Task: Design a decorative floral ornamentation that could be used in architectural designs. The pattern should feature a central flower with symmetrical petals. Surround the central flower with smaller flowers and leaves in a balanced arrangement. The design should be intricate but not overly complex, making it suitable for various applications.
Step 1258:
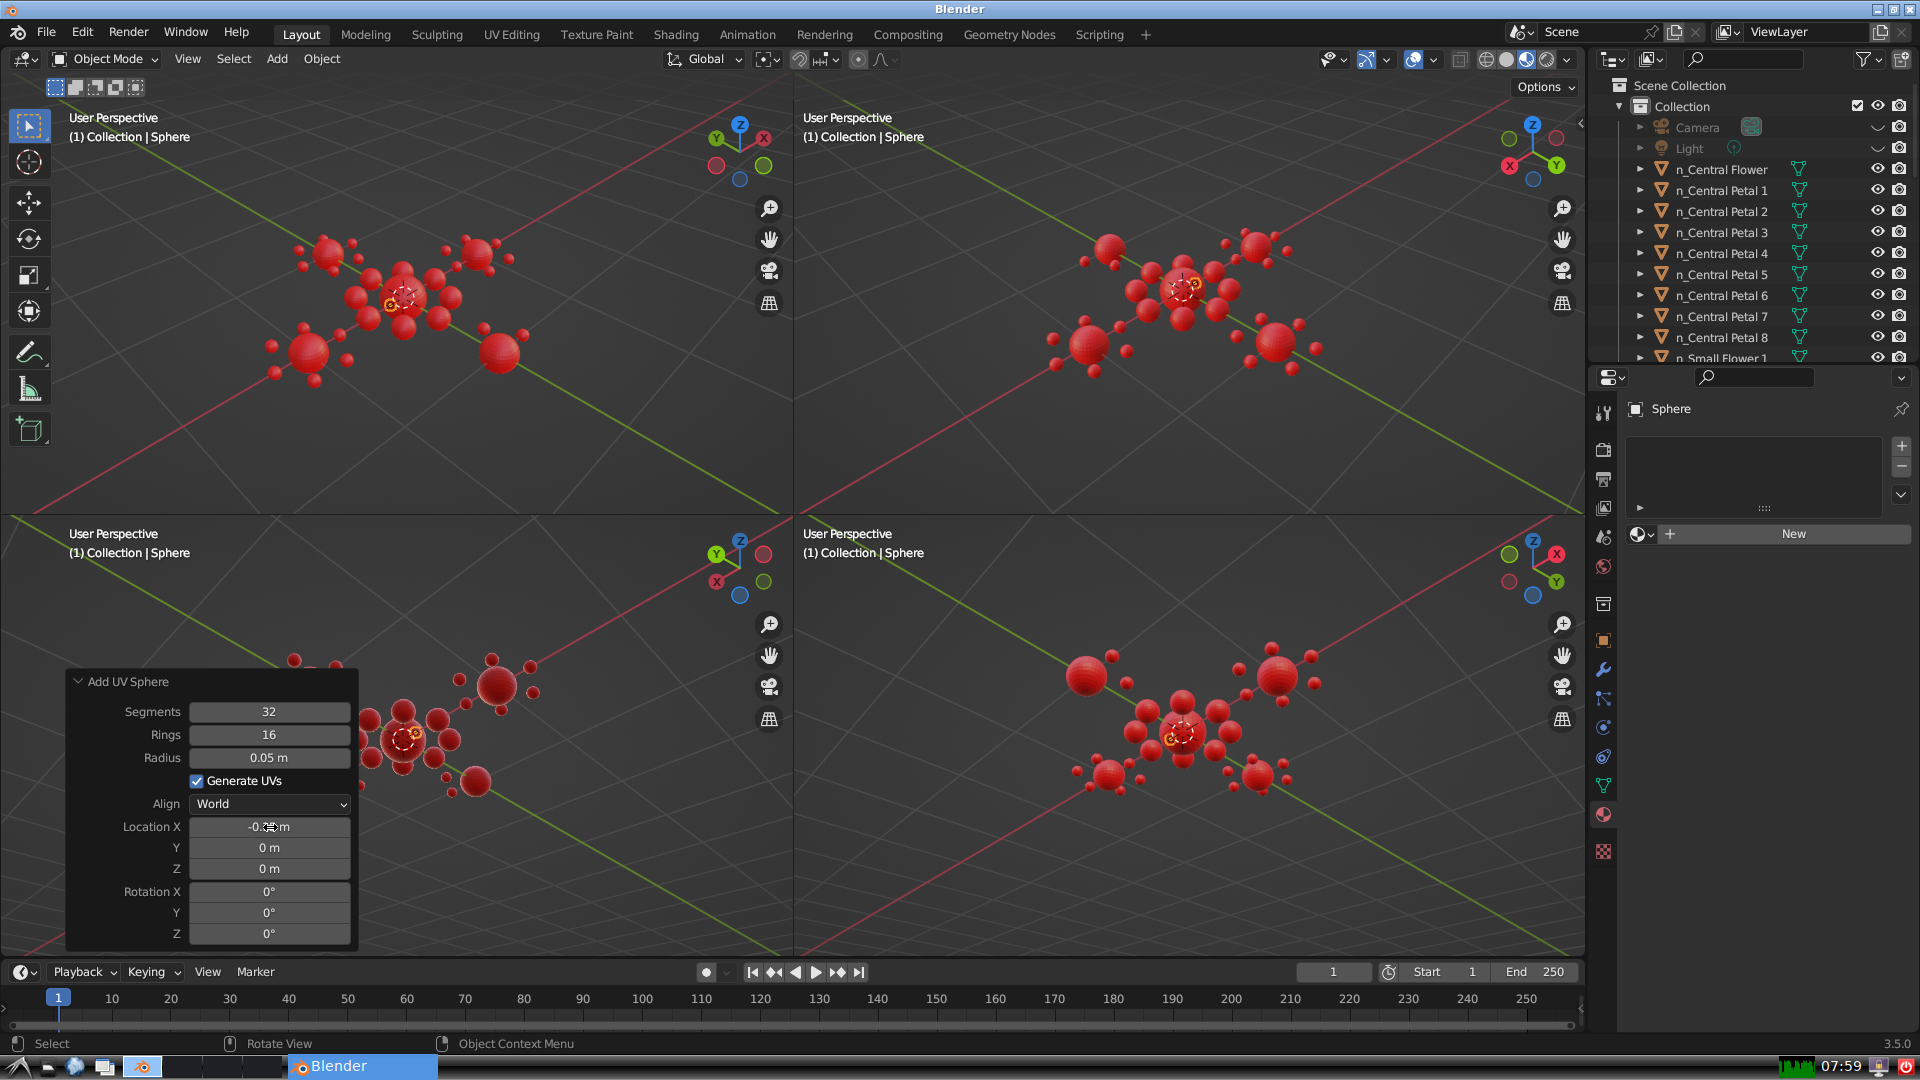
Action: {"mouse_move": [270, 849]}